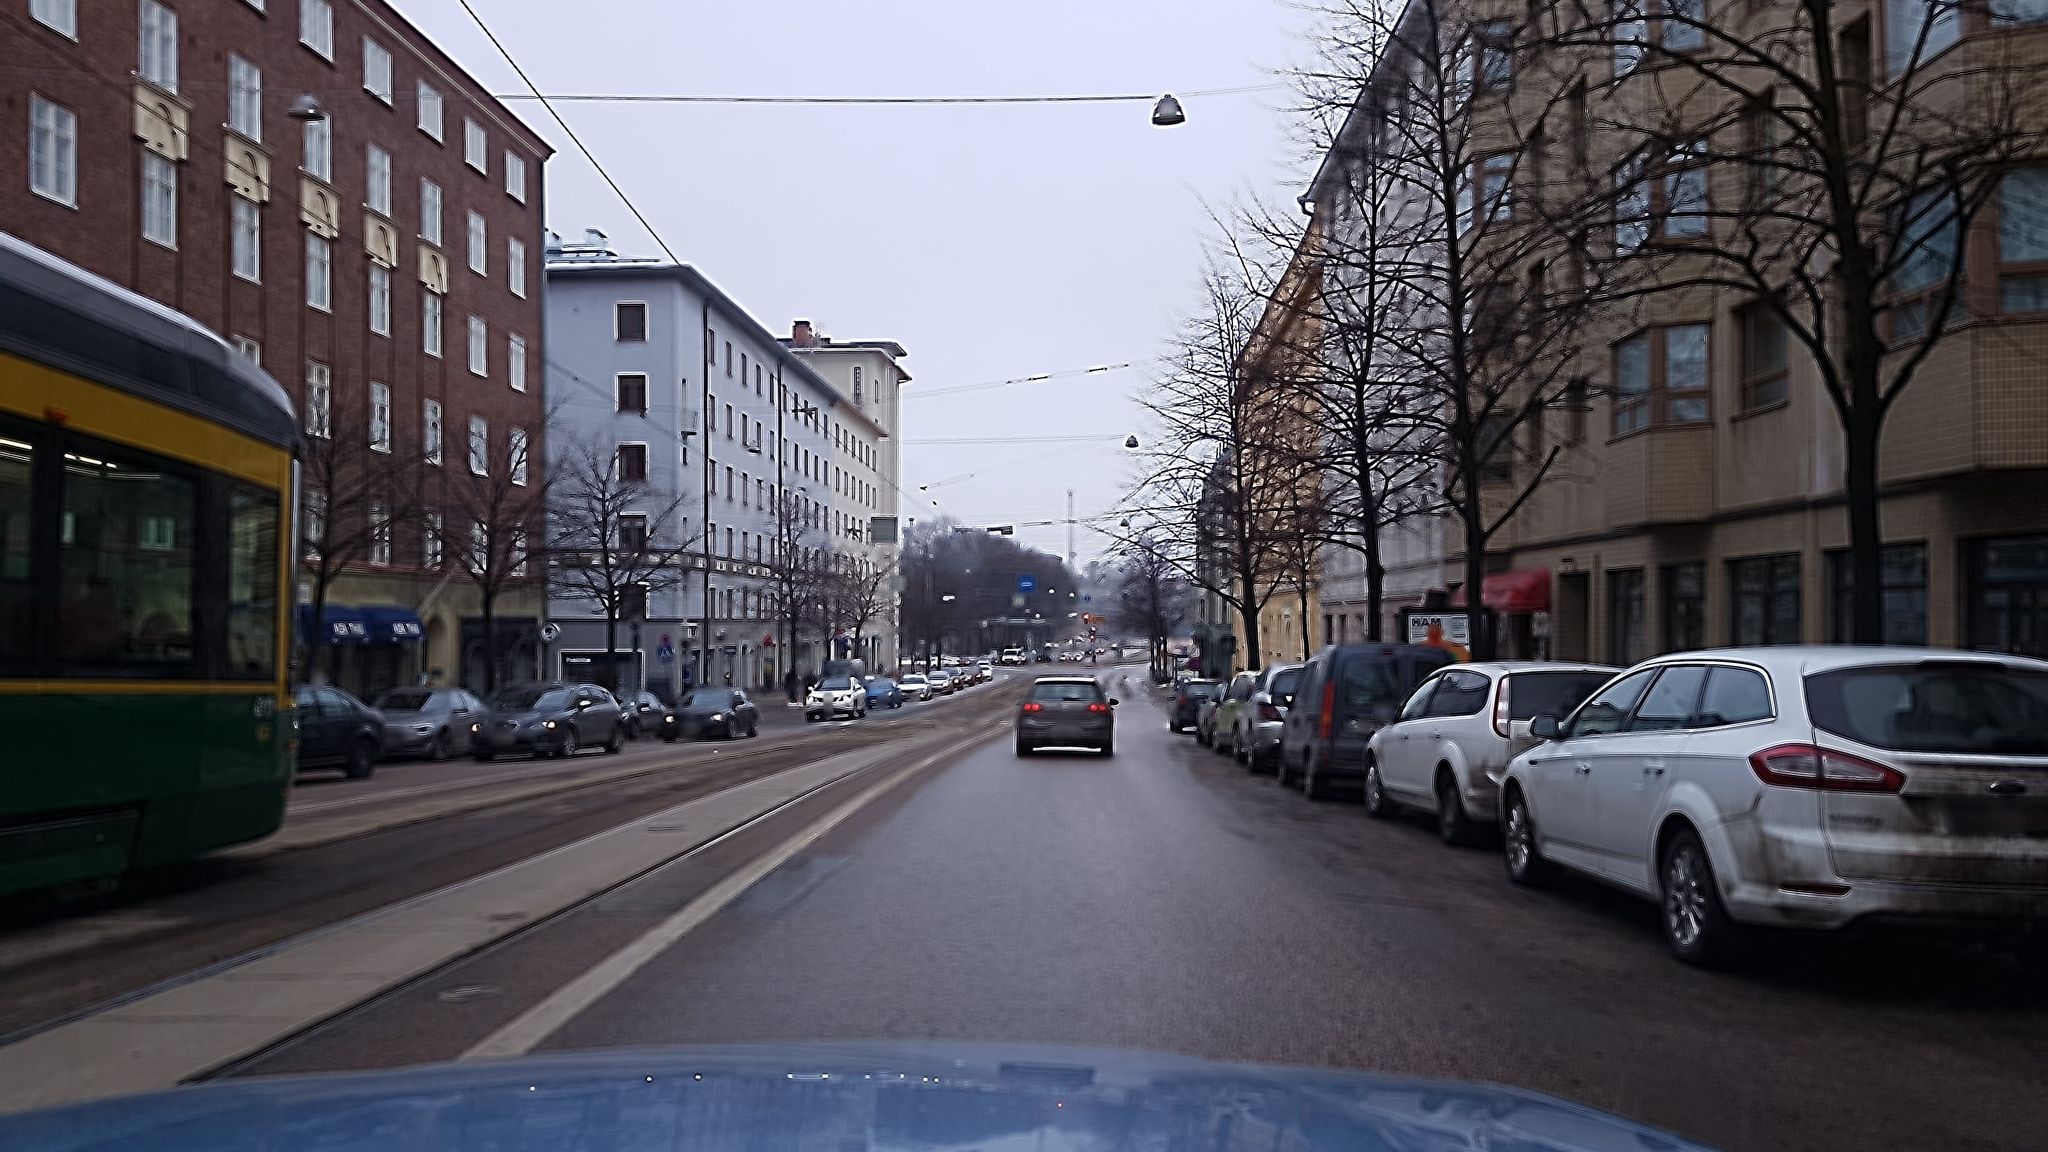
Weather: snowy
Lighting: day
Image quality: good
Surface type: driving surface
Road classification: footway
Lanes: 1
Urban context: urban centre
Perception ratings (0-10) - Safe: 3.21, Lively: 6.96, Beautiful: 5.66, Boring: 2.67, Depressing: 6.49, Wealthy: 5.08